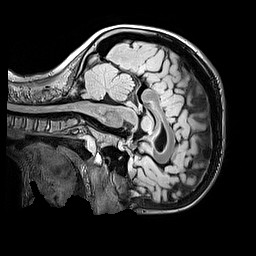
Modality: FLAIR
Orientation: sagittal
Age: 10
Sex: male
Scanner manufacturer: siemens
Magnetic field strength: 3 T
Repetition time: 5 s
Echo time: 0.388 s